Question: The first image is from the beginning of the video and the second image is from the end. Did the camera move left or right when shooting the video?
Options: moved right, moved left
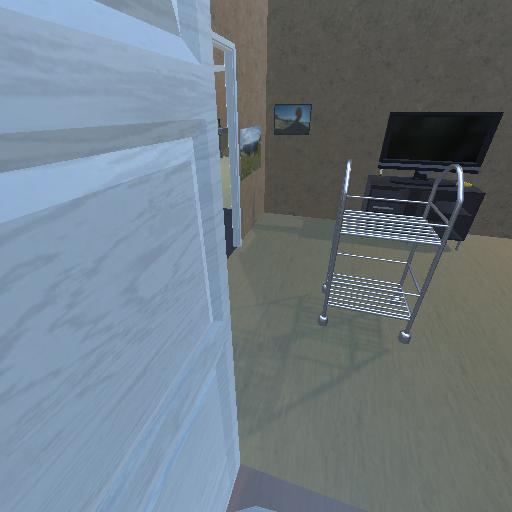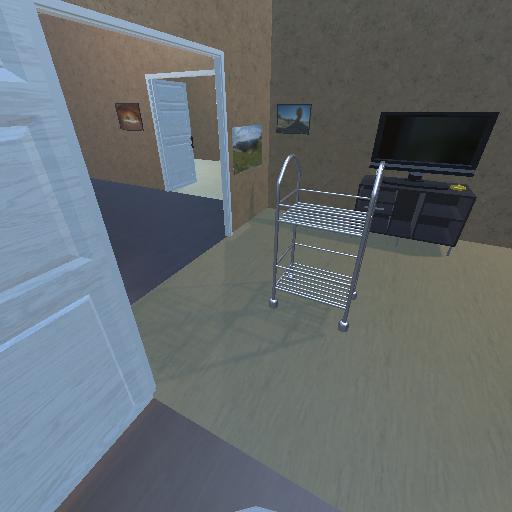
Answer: moved right